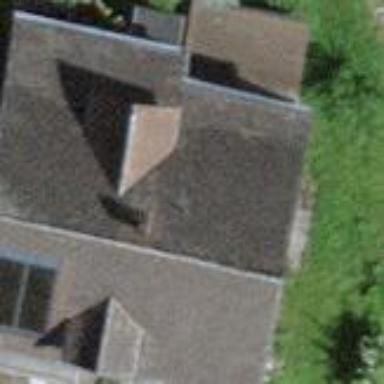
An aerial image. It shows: Detached building with gabled roof.